Question: I hope that there are some experienced people on this platform who'd be willing to help me with my three.js problem.
My current problem is this, I can't seem to properly run the three.js library on my localhost, all I get is a white screen.
My files:

My Javascript code:
'''
import * as THREE from 'three.js-master/three.js';
import { OrbitControls } from "three.js-master/examples/OrbitControls.js";
const scene = new THREE.Scene(); //generate scene
const camera = new THREE.PerspectiveCamera( 75, window.innerWidth / window.innerHeight, 0.1, 1000 ); //generate camera
const renderer = new THREE.WebGLRenderer(); //launch renderer using WebGl
renderer.setSize( window.innerWidth, window.innerHeight );
document.body.appendChild( renderer.domElement );
const geometry = new THREE.BoxGeometry();
const material = new THREE.MeshBasicMaterial( { color: 0x00ff00 } );
const cube = new THREE.Mesh( geometry, material );
scene.add( cube );
camera.position.z = 5;
const controls = new OrbitControls( camera, renderer.domElement );
const animate = function () {
requestAnimationFrame( animate );
cube.rotation.x += 0.05;
cube.rotation.y += 0.01;
renderer.render( scene, camera );
};
animate();
'''
And my HTML code:
'''
<!DOCTYPE html>
<html>
<head>
<title>EMBAR</title>
<link src="style.css" type="stylesheet">
</head>
<body>
<script src = "three.js" type="module"></script>
<script src="Main.js" type="module"> </script>
</body>
</html>
'''
Now, this just gives a white screen all the time, but I've managed to use the link:
<URL> in combination with:
<URL>
to successfully run the script, but this really isn't a solution, since I had to search for days to find these links, and it surely isn't efficient if I want to include more modules besides these.
It'd be awesome if someone knew the answer, but please, don't feel pressured to do a lot of research.
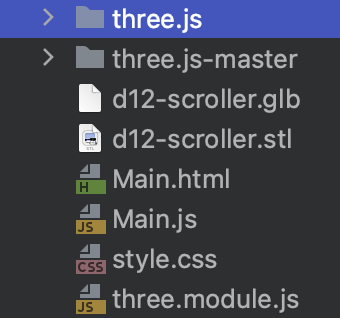
Answer: Your HTML should look like so:
'''
<!DOCTYPE html>
<html>
<head>
<title>EMBAR</title>
<link src="style.css" type="stylesheet">
<!-- Import maps polyfill -->
<!-- Remove this when import maps will be widely supported -->
<script async src="https://unpkg.com/es-module-shims@1.3.6/dist/es-module-shims.js"></script>
<script type="importmap">
{
"imports": {
"three": "./three.js-master/build/three.module.js",
"three/addons/": "./three.js-master/examples/jsm/"
}
}
</script>
<script src="Main.js" type="module"> </script>
</head>
<body>
</body>
</html>
'''
In your 'Main.js' file, use the following imports:
'''
import * as THREE from 'three';
import { OrbitControls } from 'three/addons/controls/OrbitControls.js';
'''
The imports in your JS should look exactly like the ones from the <URL>. The only thing that differs is the import map. In your case, you refer to your locally hosted version of the 'three.js' repo. Keep in mind to always use the 'module.js' version of 'three.js'. Not the UMD build.
You find more information about the setup/installation of 'three.js' in this <URL>.